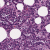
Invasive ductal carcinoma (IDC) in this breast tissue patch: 1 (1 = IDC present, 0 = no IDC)